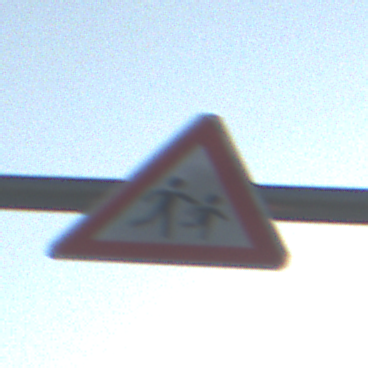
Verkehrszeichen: KinderLinks
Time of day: MorningAfternoon
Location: Outdoor (Special)
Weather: Clear
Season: NotSpecified
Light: Natural